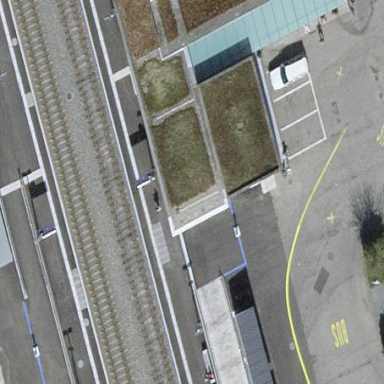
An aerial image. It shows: View of roof of building.